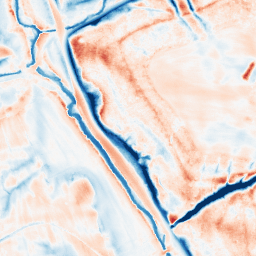
Category: edge_preserving
Decomposition family: guided
Decomposition parameters: radius: 8
eps: 0.01
Upsampling method: sinc_hamming
Upsampling parameters: scale: 2
kernel_size: 16
Upsampling scale: 2